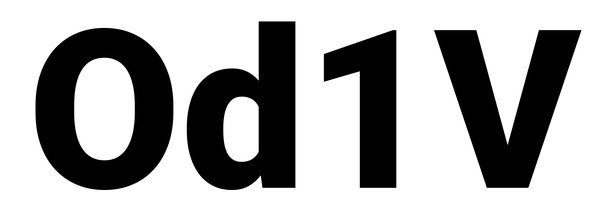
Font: Roboto_Black